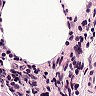
Metastatic tissue present: no